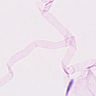
Metastatic tissue present: no